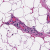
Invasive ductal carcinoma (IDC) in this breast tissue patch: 0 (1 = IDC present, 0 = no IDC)